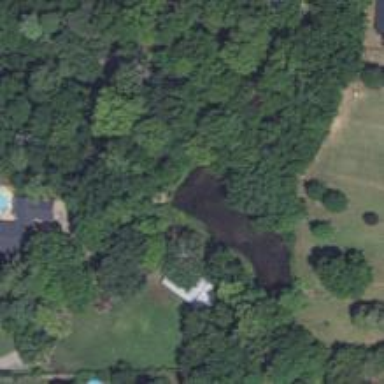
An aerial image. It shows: Pond with natural water.